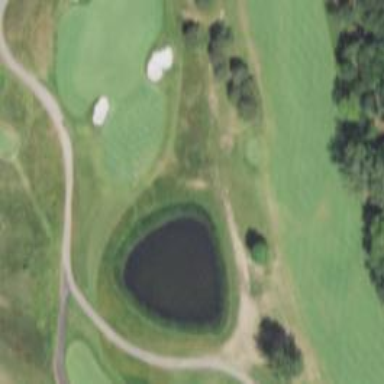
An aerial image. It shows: Golf rough area.